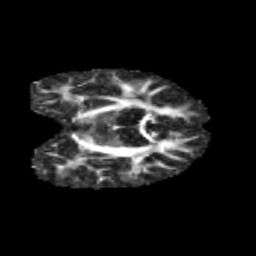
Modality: FA
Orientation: coronal
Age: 9
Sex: female
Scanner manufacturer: siemens
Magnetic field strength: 3 T
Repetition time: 3.8 s
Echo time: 0.07 s